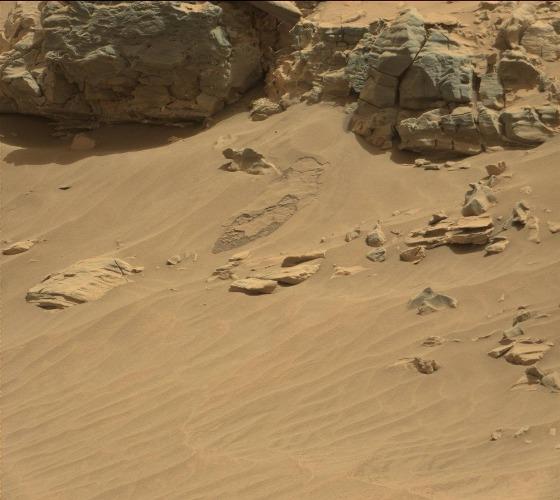
Terrain classes present: Bedrock, Gravel / Sand / Soil, Rock, Shadow